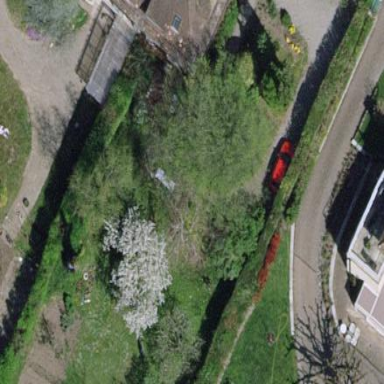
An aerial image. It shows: Garden surrounded by fence.